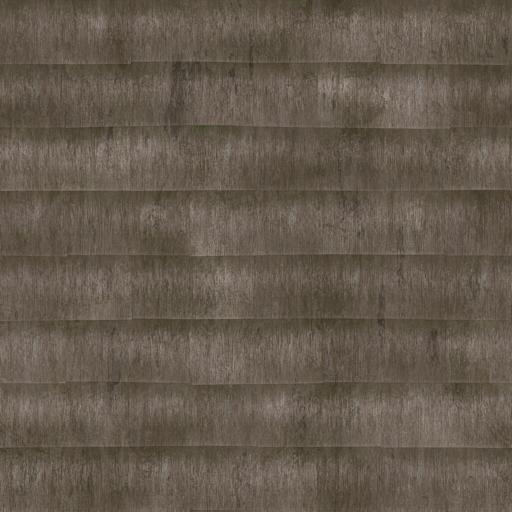
Tags: shingles siding weathered wood wooden